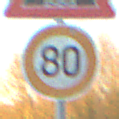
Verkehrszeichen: Geschwindigkeit80
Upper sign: BeweglicheBruecke
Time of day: SunriseSunset
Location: Outdoor (Nature)
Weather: Clear
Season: Winter
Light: Natural